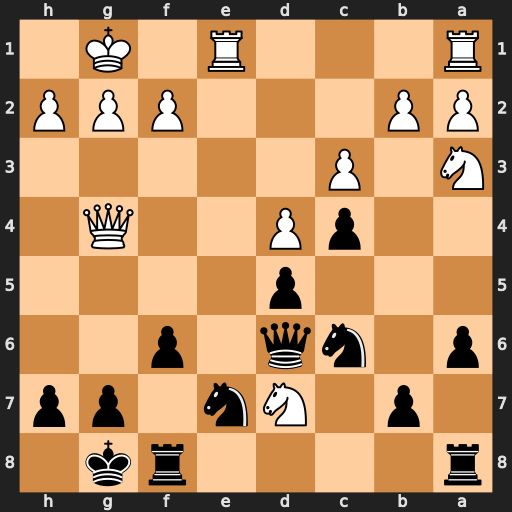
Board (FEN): r4rk1/1p1Nn1pp/p1nq1p2/3p4/2pP2Q1/N1P5/PP3PPP/R3R1K1
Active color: b
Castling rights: -
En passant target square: -
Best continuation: f5 Nxf8 fxg4